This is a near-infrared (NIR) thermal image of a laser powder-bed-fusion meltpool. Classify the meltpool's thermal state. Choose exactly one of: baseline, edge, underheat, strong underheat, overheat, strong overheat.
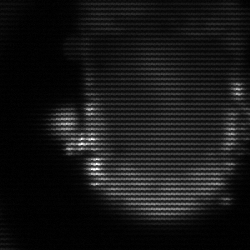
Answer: baseline